Question: I have this image:

How can I used part of the .png file as an image? I want to use upper part for my '<a class="non_check">' and lower part for my '<a class="checked">' classes as background.
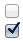
Answer: You should use appropriate CSS. You could combine fixed 'width' and 'height' and 'background', 'background-position' properties, like this:
'''
.checkbox
{
width: 23px;
height: 42px;
background: url(checkbox-icons.png);
}
.checkbox.unchecked
{
background-position: 0 0;
}
.checkbox.checked
{
background-position: 0 -21px;
}
'''
Fixed size causes only the desired rectangle of the background to be visible and by changing the 'background-position' property, you can define exactly which fragment should it be.